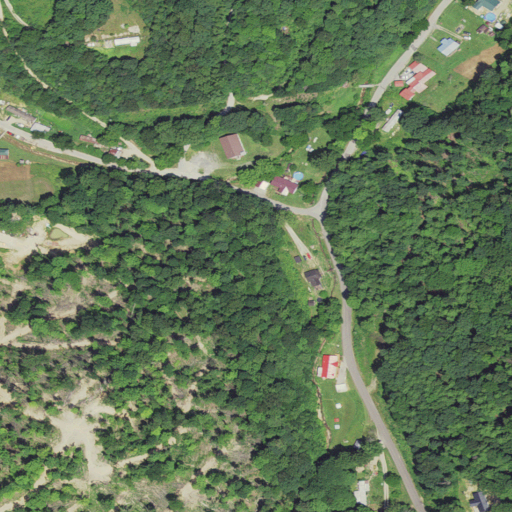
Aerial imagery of valley in West Virginia named Bull Hollow containing deciduous forest, open development, mixed forest, low intensity development, grassland, pasture, and barren land